Question: I've been playing around with the nice ggvis package. I'm doing a custom linear regression and wanted a tooltip to show info about each data point. However, when I add my regression line, the tooltip appears when I hover over the line, and shows then the info about the first datapoint (see screenshot). I provide this simple reproducible example:
'''
library(ggvis)
mtc <- mtcars
lm=with(mtc,lm(mpg~wt))
mtc$fit=lm$coefficients[1]+mtcars$wt*lm$coefficients[2]
mtc$id <- 1:nrow(mtc) # Add an id column to use ask the key
all_values <- function(x) {
if(is.null(x)) return(NULL)
row <- mtc[mtc$id == x$id, ]
paste0(names(row), ": ", format(row), collapse = "
")
}
mtc %>% ggvis(x = ~wt, y = ~mpg, key := ~id) %>%
layer_points() %>%layer_lines(x= ~wt,y= ~fit)%>%
add_tooltip(all_values, "hover")
'''
This produces this
I would like to exclude the regression line from the tooltip so it only shows info about the data points. Is there a way to achieve this? Thank you for your help!
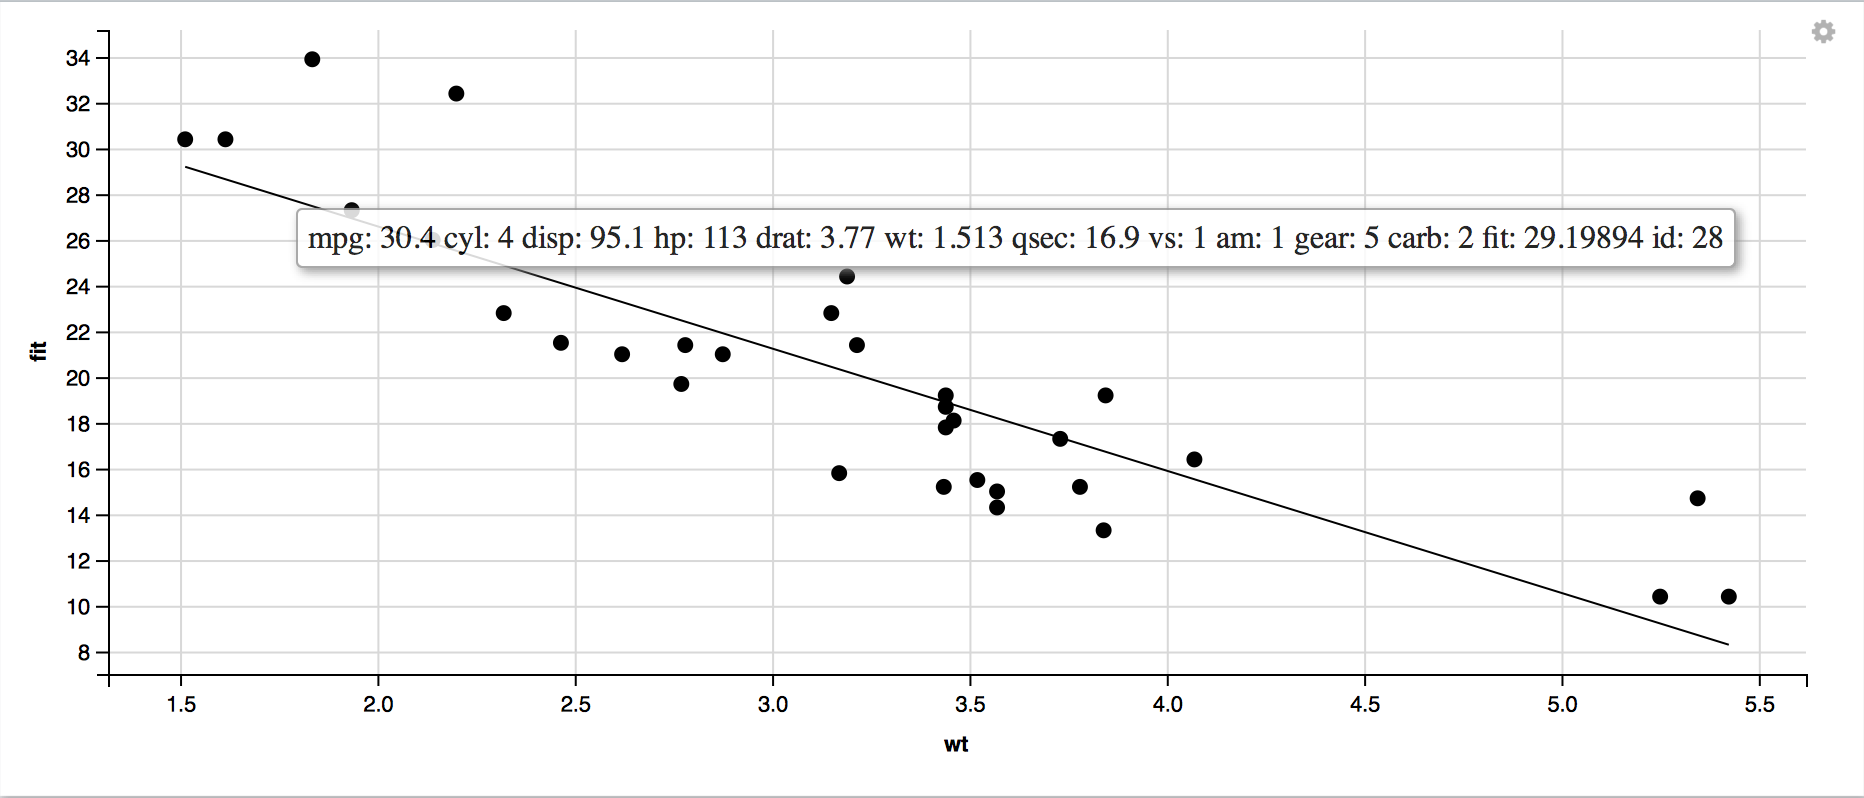
Answer: After a bit of playing around I got it to work.
First of all I needed to construct two separate data sets for this to work. One for the linear model data and one for the mtcars.
# Solution
Constructing the data
'''
mtc <- mtcars
mtc$id <- 1:nrow(mtc)
lm=with(mtc,lm(mpg~wt))
df=data.frame(fit=lm$coefficients[1]+mtcars$wt*lm$coefficients[2])
df$id <- 101:132
df$wt <- mtcars$wt
'''
As you can see above mtc is the data with the mtcars data and df is the linear model data. Notice that in the df I added an id column all of its values are greater than 100 and also completely different to the mtc data.frame.
Whenever you hover over points 'all_values' will access the id column from mtc and whenever you hover over the line 'all_values' will access the id column from df.
I added a line to your function below which is what makes it work:
'''
all_values <- function(x) {
#if the id is greater than 100 i.e. the df data.frame
#then return NULL
if(x$id>100) return(NULL)
if(is.null(x)) return(NULL)
row <- mtc[mtc$id == x$id, ]
paste0(names(row), ": ", format(row), collapse = "
")
}
'''
Then plot two separate data.frames. the 'add_tooltip' will find the id variable for for both data.frames:
'''
ggvis(x=~wt) %>%
layer_points(data=mtc, y = ~mpg, key := ~id) %>%
layer_paths(data=df,y= ~fit, key := ~id) %>%
add_tooltip(all_values, "hover")
'''
I cannot show the full interactivity with this graph but you can see in the pic below that although my cursor is above the line no info is shown.

Whereas the points do show the info when hovered over.